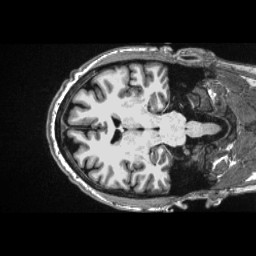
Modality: T1w
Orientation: axial